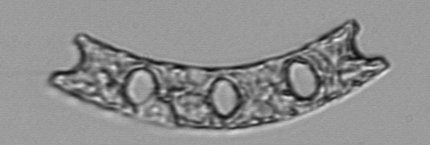
Label: Eucampia